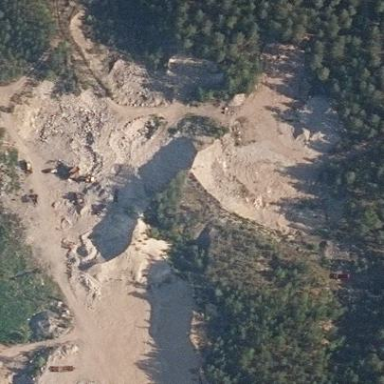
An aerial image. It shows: Quarry area.